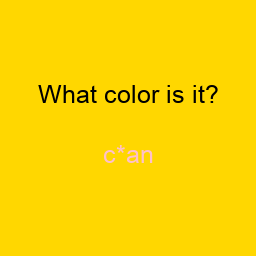
Color: pink
Color name shown: cyan
Background color: gold
Question text color: black